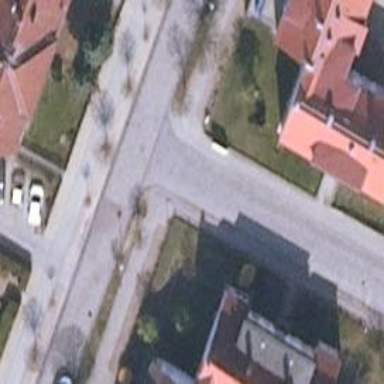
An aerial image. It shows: Smoothly paved residential road.